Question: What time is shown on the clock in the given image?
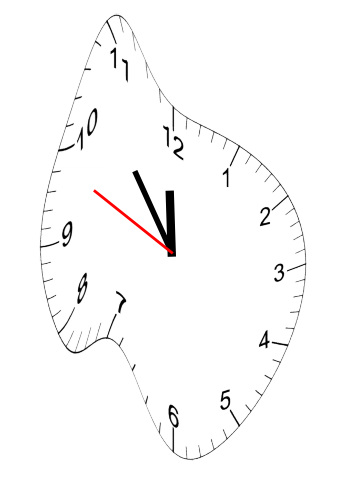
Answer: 11:53:49